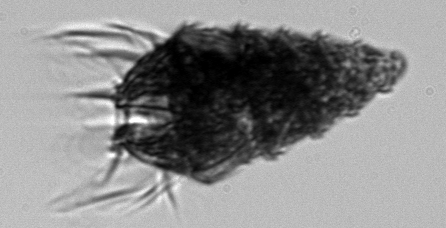
Label: Laboea_strobila